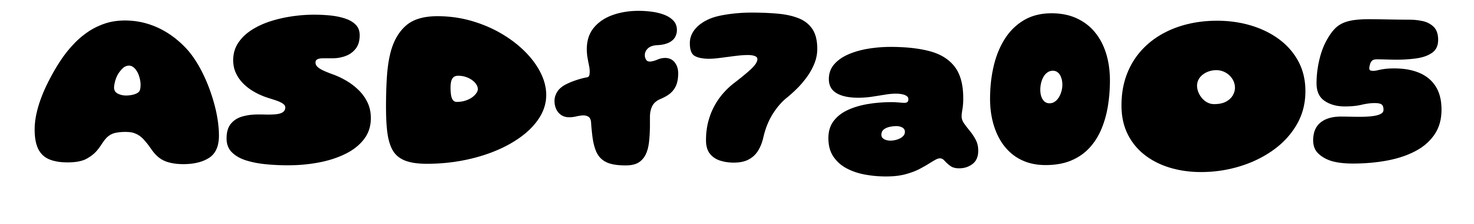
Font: Gluten_Black